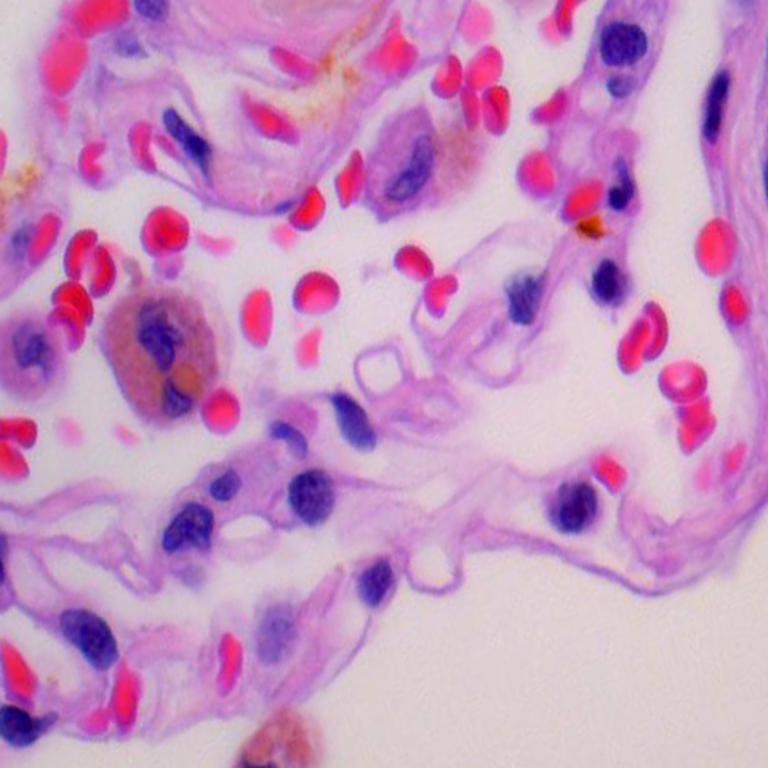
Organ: lung
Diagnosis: benign